Question: We are maintaining a large website based on Lotus Notes, running on Domino Server 8.5.3. Recently we have been fed up with the lack of source control in our project, so we thought we would try to Git things up a little. But how to do this right?
For various reasons that I will not get into here, we cannot run our applications locally on the development PCs. We can only run them on the development, staging and production servers. (Local Domino server running on the development PCs is not an option, unfortunately.)
This figure illustrates the current situation:

In production (and staging) there are multiple web sites that all have the same functionality. They are basically the same site with the same design, but with different content. Each site consists of a number of Notes databases (News, Archive, Discussion etc). The design of these databases is the same for all sites, so they all inherit their design from the same set of master templates (NewsTemplate, ArchiveTemplate, DiscussionTemplate etc).
A set of replicas of the master templates resides on the Development server. When we deploy new functionality, the required code changes are added to the templates on the Dev. server (more details on this below). Then these templates are replicated to the Staging server for testing, and finally to the production server. This part works quite well.
The problems may be found in the lower part of the figure. We are currently two developers, and we both work in the same set of dev. databases (News, Archive, Discussion etc) on the dev. server. Naturally we keep tripping over each others' work, which is quite frustrating. When it is time to deploy, the code that is to be deployed is selectively copied/pasted from the set of dev. databases to the dev. templates. This is done manually, and thus the risk of mistakes is high. We cannot simply replace the design of the templates with that of the dev. databases, because the dev. databases at all times contain code that is under development. So we must take great care to only deploy code that is "finished". Also, we have no history of changes. This is a horrible, horrible, horrible (add as many horribles as you see fit) way to do software development, and we know it.
Now, using Git, local replicas, database copies or whatnot, what would be the best way to achieve a more streamlined development and deployment scheme?
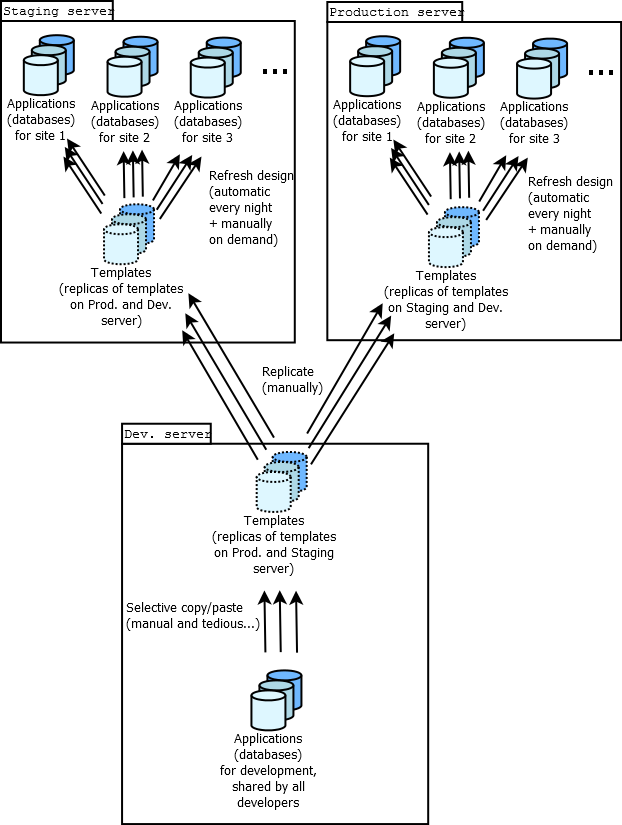
Answer: This figure illustrates a possible solution to the problem:

As explained <URL> to develop in. So on each dev. PC there is a set of templates, and each template is synchronized with an on-disk-project. The set of on-disk projects will be under source control with Git.
The developer will not be able to run the application locally, so he needs a set of test databases on the dev. server. There will be one such set for each developer. The test databases will inherit their design from the templates on the dev. PC. Thus, in order to test his code changes, the developer must refresh the design of his designated set of test databases with that of his templates (which reside on his PC).
The workflow for each developer will be as follows:
1. Make code changes in the set of templates on developer's own PC. Test continuously by refreshing the design of the test databases on the dev. server. Sync with on-disk-projects, commit and branch "at will".
2. When developer is ready to push to remote Git repo: a) Pull changes from remote Git repo. c) Push changes to remote Git repo. Sync databases with on-disk-projects. d) If currently on develop branch: Replace design of the set of templates on the dev. server with the design from the set of templates on the dev. PC. This will ensure that the develop branch of the remote Git repo is always consistent with the templates on the dev. server, even though there is no direct connection between them.
3. From here changes can be deployed to staging and production by replicating the templates from the dev. server. Before deploying to production, the develop branch should be merged into the master branch, so that master always reflects the current production version.
If anyone has any comments, additions or objections, I would love to hear them.
To shorten the feedback loop in point 1 above, development can be done directly in the testing databases on the dev. server. This removes the need to refresh the design of the testing databases every time you need to test your changes, though you must be careful to copy all changes back to the dev. templates at regular intervals to keep your code safe and keep the Git repo updated. This can be done pretty quickly by doing an <URL>. This also serves as an opportunity to review your changes before making a commit, which is a very good habit.
Another option for copying the changes back to the template is to make the testing database on the dev. server a master template and temporarily set the template on the dev. PC to inherit the design from that master template. Then the changes can be copied with "Refresh design" on the dev. PC's template, after which you can remove the inheritance again.